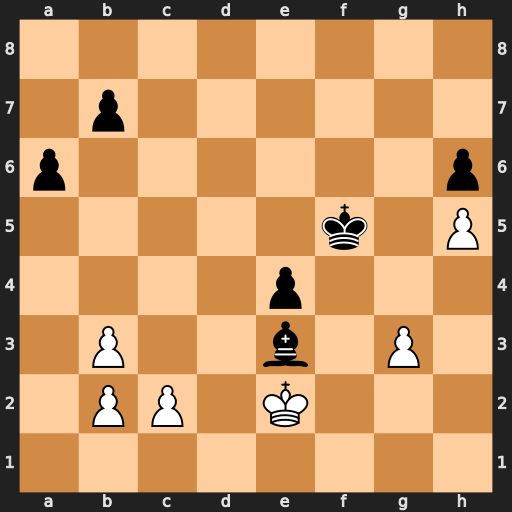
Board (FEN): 8/1p6/p6p/5k1P/4p3/1P2b1P1/1PP1K3/8
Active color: w
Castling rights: -
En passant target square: -
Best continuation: Kxe3 Kg5 Kxe4